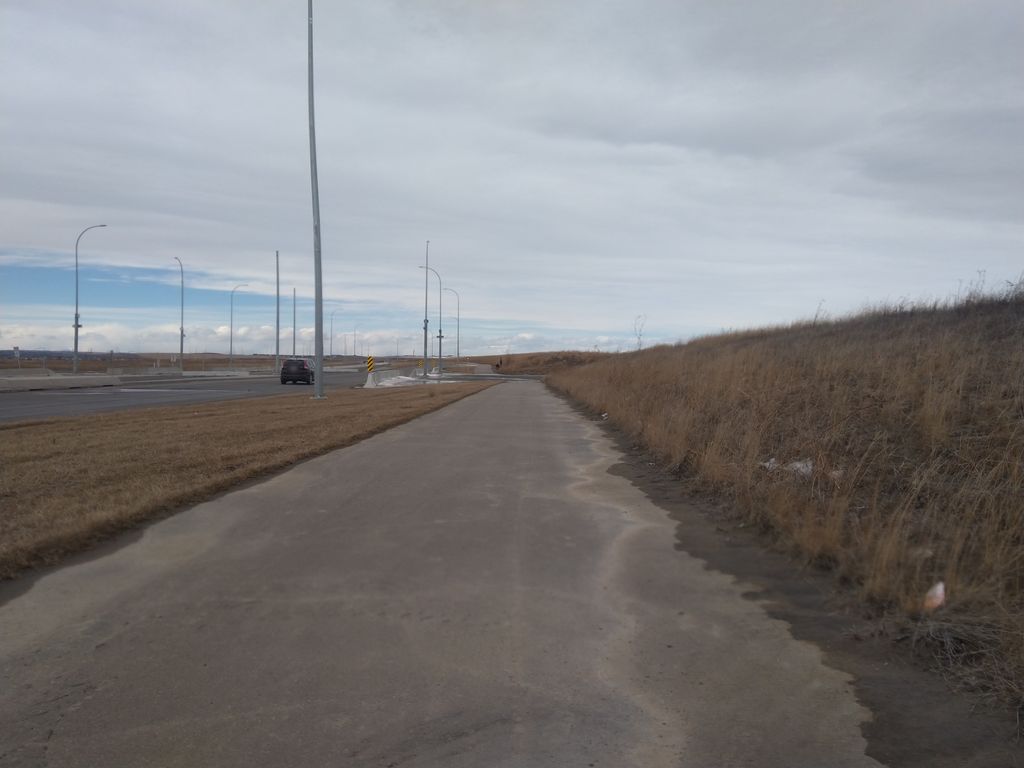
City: calgary